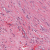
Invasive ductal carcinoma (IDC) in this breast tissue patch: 0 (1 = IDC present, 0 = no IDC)